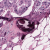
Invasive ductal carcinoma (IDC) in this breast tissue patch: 1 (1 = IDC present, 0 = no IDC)